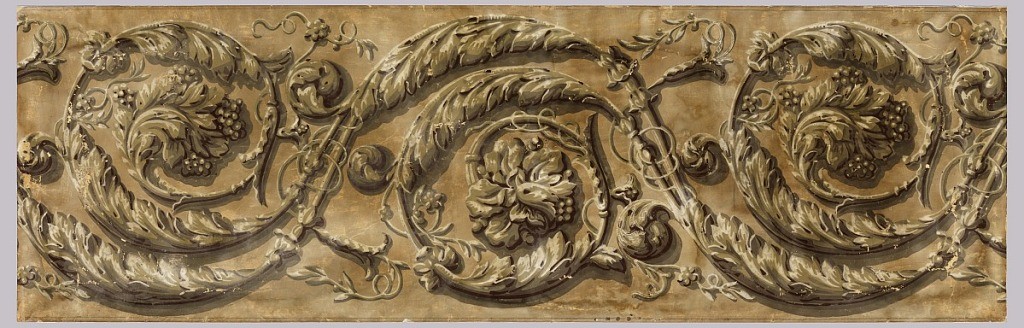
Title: Frieze
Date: ca. 1830
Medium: Block-printed, handmade paper
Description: Acanthus rinceaux in violet and white on a field of pale violet.